Field crop: maize
Growth stage: 2
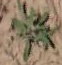
Species: atriplex